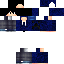
A male human skin with dark skin, wearing brown long hair dressed in a blue hoodie and black pants, featuring a closed mouth.